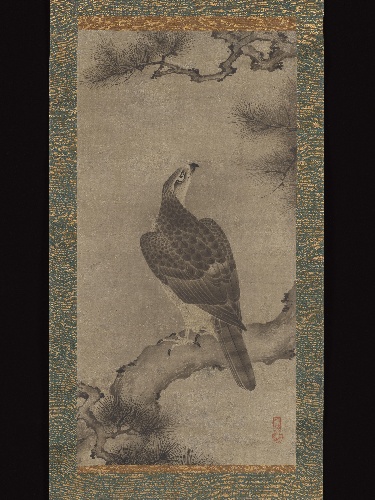
Title: 狩野之信筆　松鷹図|Hawk on a Pine
Artist: Kano Yukinobu 狩野之信
Artist bio: Japanese, ca. 1513–1575
Date: mid-16th century
Object type: Hanging scroll
Classification: Paintings
Medium: Hanging scroll; ink on paper
Culture: Japan
Period: Muromachi period (1392–1573)
Dimensions: Image: 32 7/8 × 16 7/16 in. (83.5 × 41.7 cm)
Overall with mounting: 63 3/8 × 20 3/4 in. (161 × 52.7 cm)
Overall with knobs: 63 3/8 × 22 15/16 in. (161 × 58.3 cm)
Department: Asian Art
Credit line: Mary and Cheney Cowles Collection, Gift of Mary and Cheney Cowles, 2018
Accession year: 2018
Repository: Metropolitan Museum of Art, New York, NY
Tags: Hawks